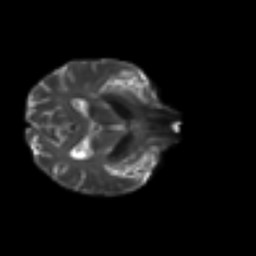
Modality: T2w
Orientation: axial
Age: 34
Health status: ill
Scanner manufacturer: philips
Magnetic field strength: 3 T
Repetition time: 9 s
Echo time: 0.127 s